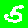
Digit: 5